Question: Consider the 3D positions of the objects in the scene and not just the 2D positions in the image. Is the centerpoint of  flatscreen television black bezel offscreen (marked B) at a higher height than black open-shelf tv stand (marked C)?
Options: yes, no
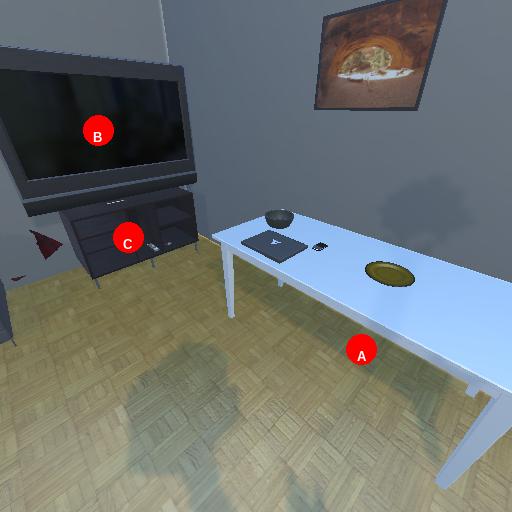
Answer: yes